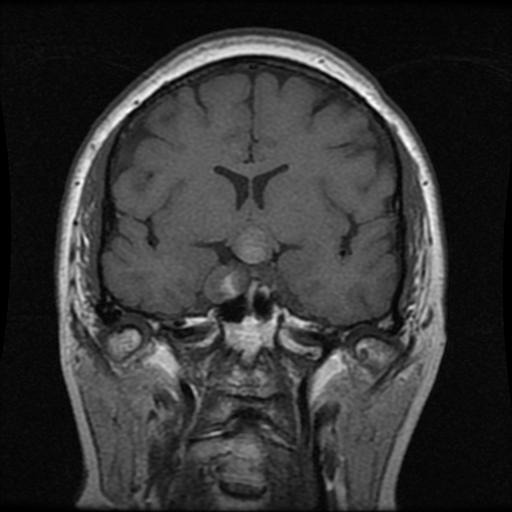
Label: pituitary